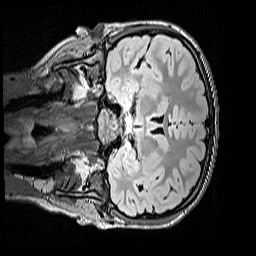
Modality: FLAIR
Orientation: coronal
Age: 11
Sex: female
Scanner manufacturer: siemens
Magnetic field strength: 3 T
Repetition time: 5 s
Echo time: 0.388 s